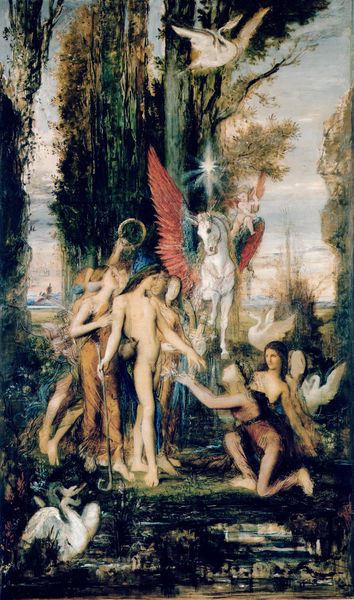
Titel: Hésiode et les Muses
Künstler: Gustave Moreau
Standort: Paris
Institution: Musée Gustave Moreau
Schlagwörter: akt, baum, blau, dunkel, felsen, flügel, gemälde, gott, gruppe, himmel, körper, laub, mann, nackt, vogel, wasser, weiß, akte, bäume, fluss, frauen, grün, landschaft, menschen, mädchen, ocker, see, teich, braun, brust, bunt, frankreich, frau, grau, hell, hintergrund, licht, männer, schwarz, szene, park, rot, hochformat, symbolismus, jung, stehen, bach, ferne, natur, pappel, pappeln, schilf, spiegelung, vögel, gewässer, gold, gewänder, england, krone, wald, fliegen, pferd, stock, engel, garten, putto, zypressen, brüste, schwan, stab, fels, figuren, romantik, jugendstil, muse, nackte, ring, leuchten, schimmer, stern, strahlen, lichtung, knien, kranich, pelikan, sumpf, kranz, künste, göttin, schimmel, götter, nymphe, knieend, kniend, märchen, musen, nymphen, fabelwesen, grotte, schwingen, perseus, reif, erscheinung, präraffaeliten, apoll, reflex, anbetung, hirte, elfen, putti, pegasus, phantasie, fantasie, schwäne, einhorn, fantasy, tamburin, menscen, überreichen, zauber, hüllenlos, schelle, gewässe, krönen, moreau, leuchtet, bögel, heiligen schein, ehren, strahlt, moureau, andomeda, darbringen, darbrubgeb, die künste, flügl, hesperiden, quelle der hesperiden, sichter, tamburrin, stmme, flügelpferd, girlies, ubi, phanatsie, wahl des paris